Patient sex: M
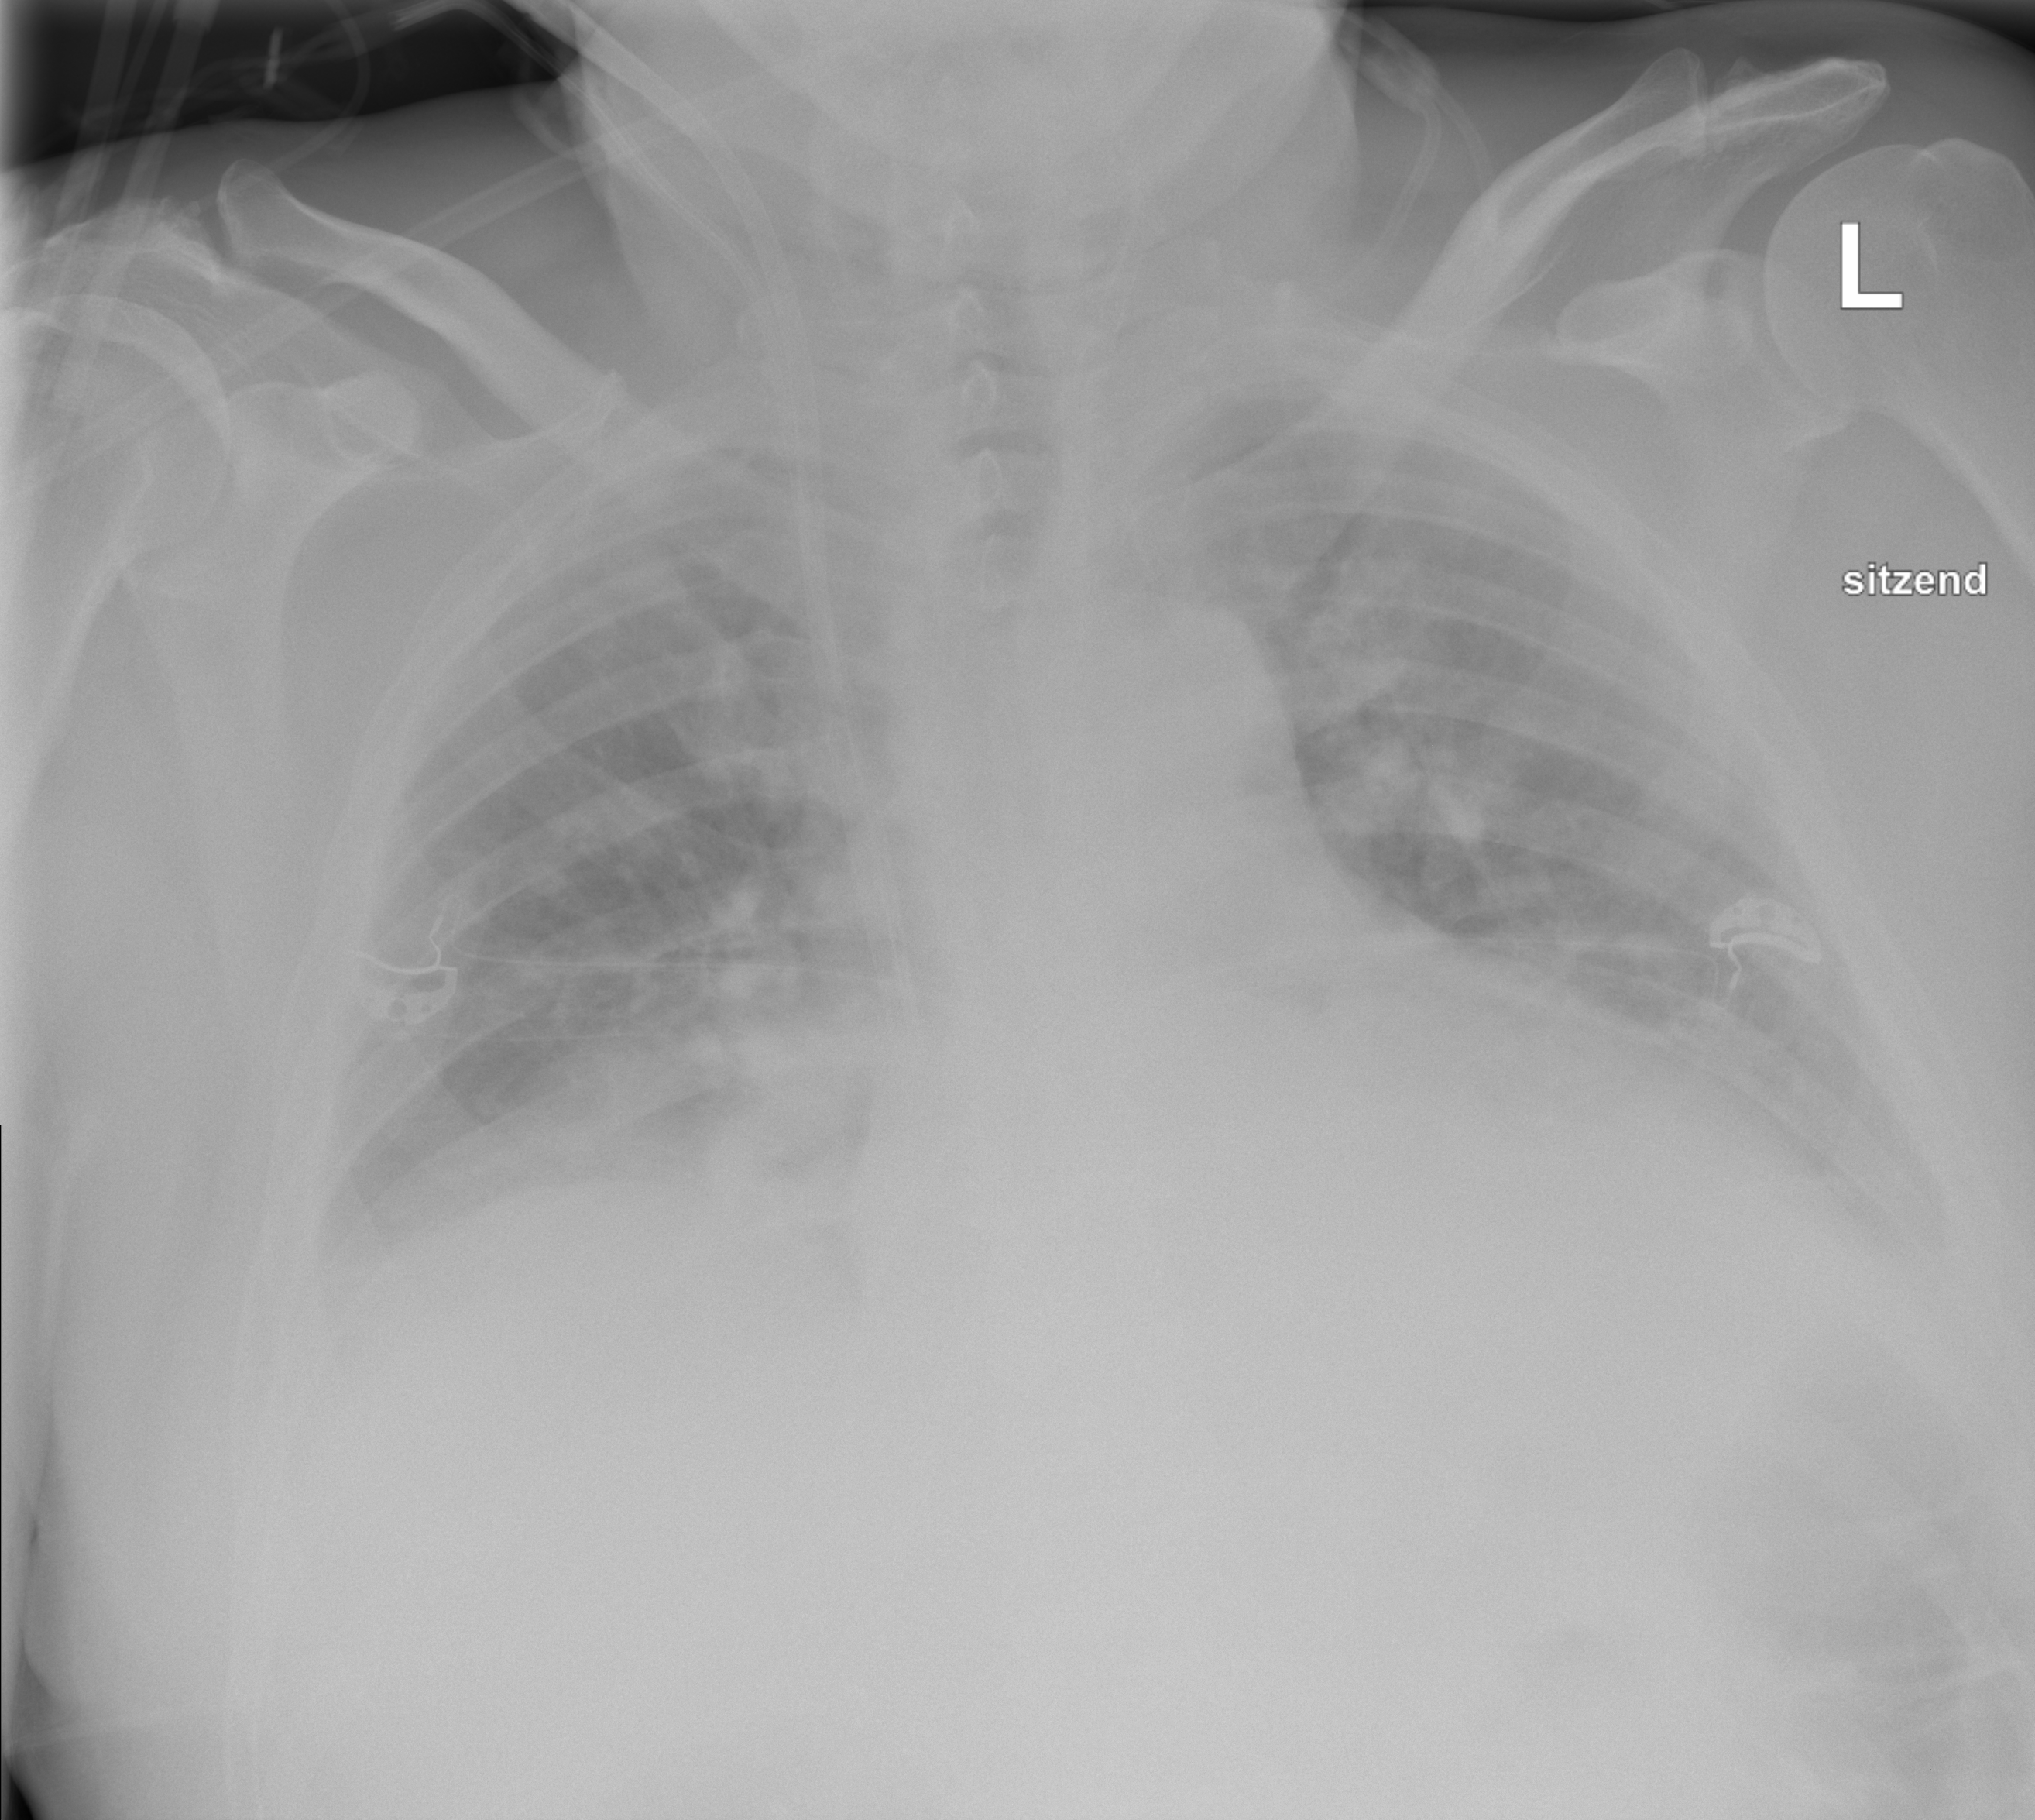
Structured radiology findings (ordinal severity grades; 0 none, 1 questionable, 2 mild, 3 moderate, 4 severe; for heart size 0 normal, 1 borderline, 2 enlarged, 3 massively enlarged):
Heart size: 1
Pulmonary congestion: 2
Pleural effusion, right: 0
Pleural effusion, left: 2
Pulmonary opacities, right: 2
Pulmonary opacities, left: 2
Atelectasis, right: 2
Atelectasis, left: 1